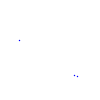
Particle: kaon